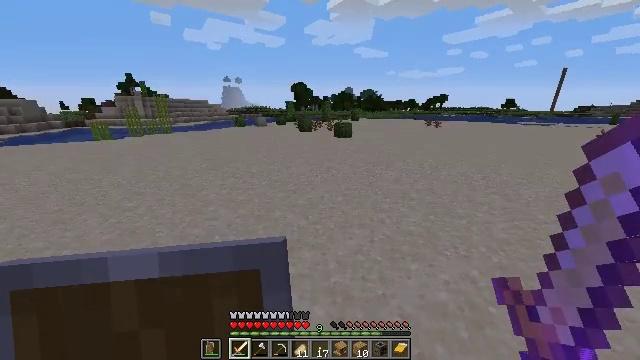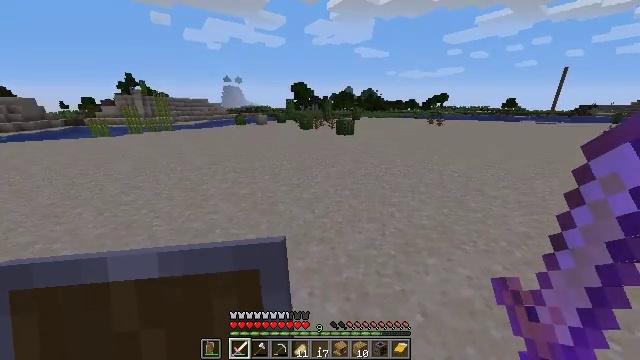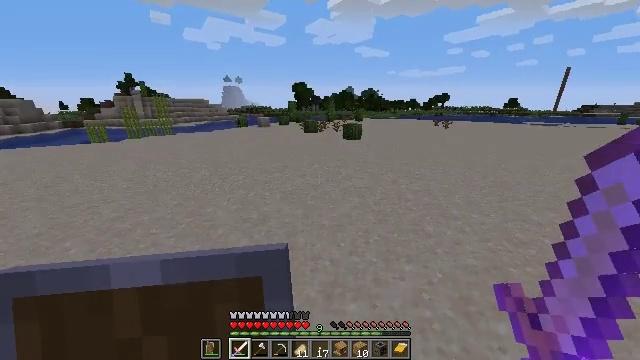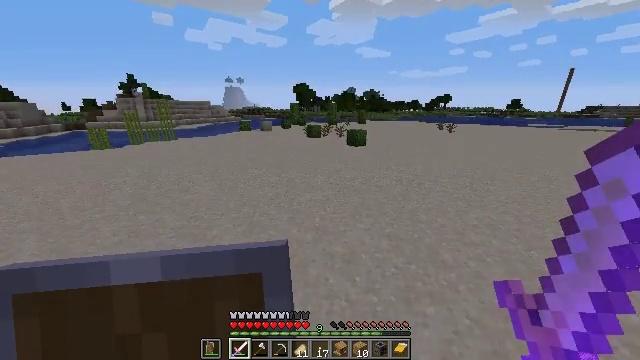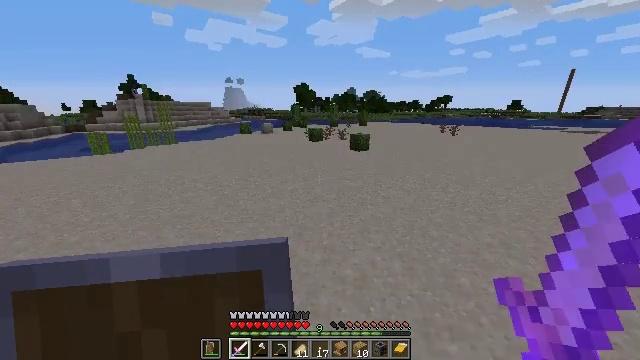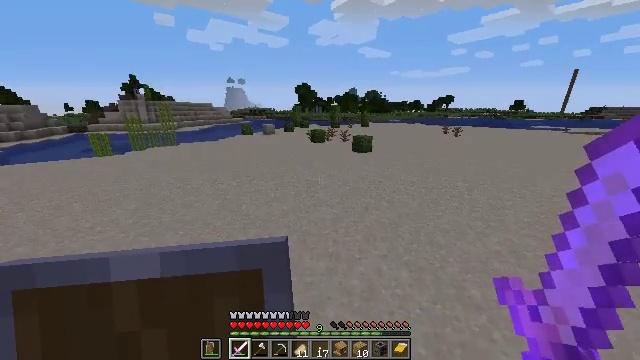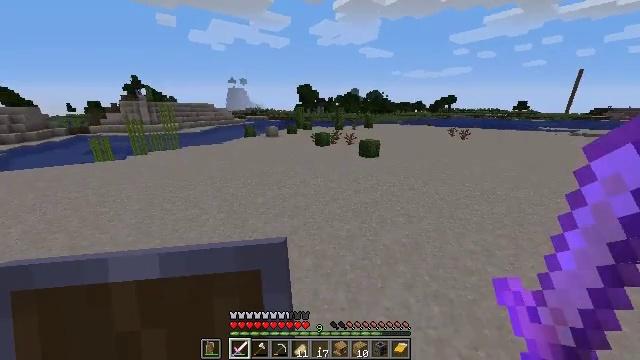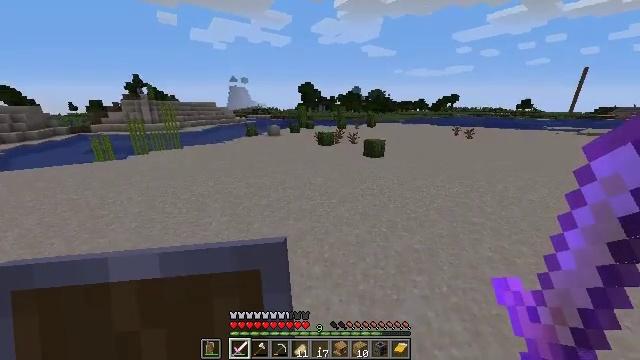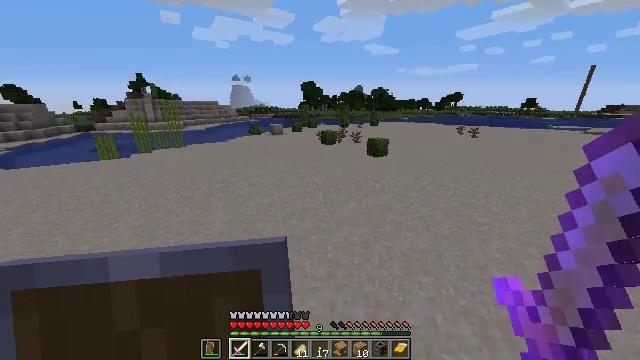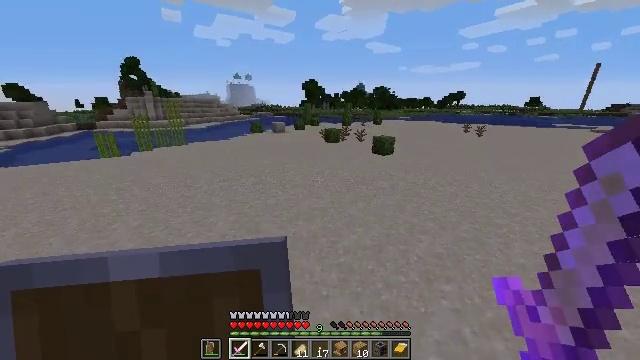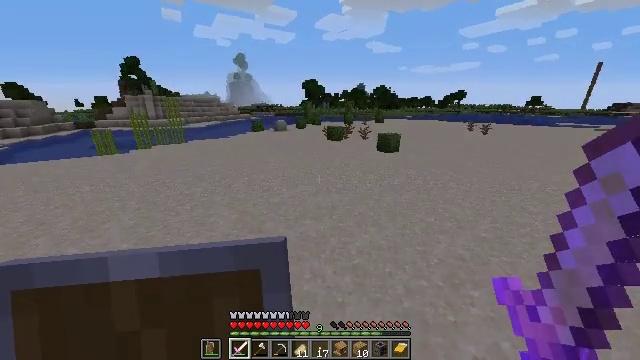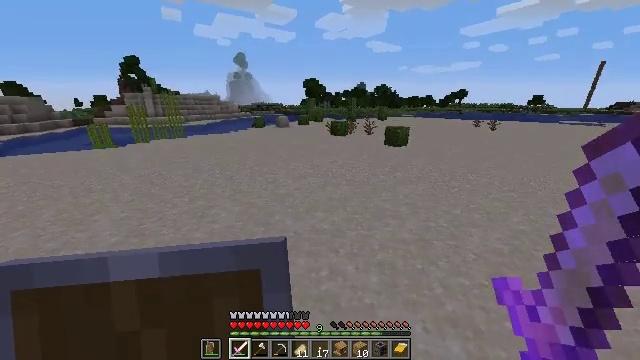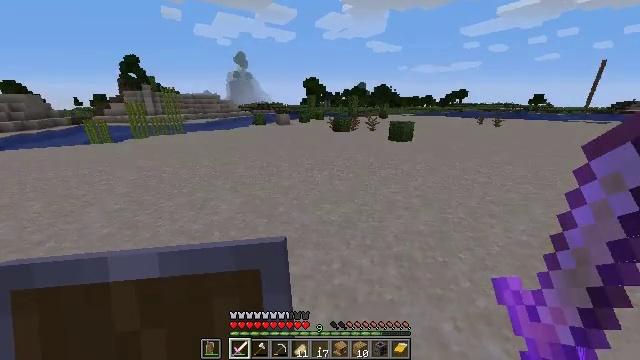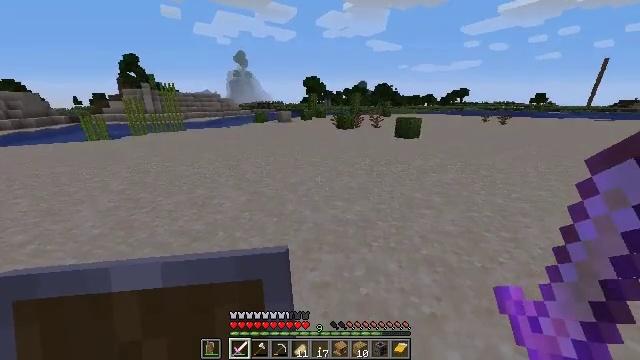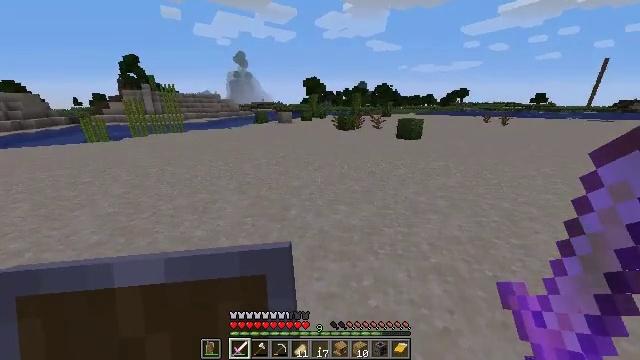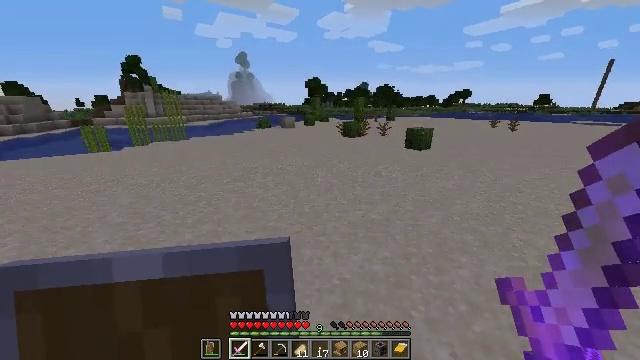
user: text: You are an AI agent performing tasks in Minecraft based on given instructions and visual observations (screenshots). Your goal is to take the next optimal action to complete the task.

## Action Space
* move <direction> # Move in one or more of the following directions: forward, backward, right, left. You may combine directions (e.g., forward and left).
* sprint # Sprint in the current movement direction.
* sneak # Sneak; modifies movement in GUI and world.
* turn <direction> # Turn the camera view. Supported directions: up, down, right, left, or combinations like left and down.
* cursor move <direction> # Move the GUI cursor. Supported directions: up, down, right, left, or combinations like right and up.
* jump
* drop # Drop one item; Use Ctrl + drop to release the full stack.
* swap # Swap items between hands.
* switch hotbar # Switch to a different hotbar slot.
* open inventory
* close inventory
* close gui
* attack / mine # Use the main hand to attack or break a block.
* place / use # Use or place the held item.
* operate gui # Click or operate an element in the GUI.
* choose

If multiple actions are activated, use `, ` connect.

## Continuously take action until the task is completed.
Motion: motion action
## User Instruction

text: Gather sugar cane for crafting.
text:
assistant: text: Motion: move forward and move left, jump
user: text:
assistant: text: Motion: move forward and move left, jump
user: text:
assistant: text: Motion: move forward and move left, jump
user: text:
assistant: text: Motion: move forward and move left, jump
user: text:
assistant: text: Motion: move forward and move left, jump
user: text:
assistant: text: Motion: move forward and move left, jump
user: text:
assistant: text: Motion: move forward and move left, jump
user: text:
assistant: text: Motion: move forward and move left, jump
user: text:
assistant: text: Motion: move forward and move left, jump
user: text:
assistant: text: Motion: move forward and move left, jump
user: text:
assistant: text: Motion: move forward and move left, jump
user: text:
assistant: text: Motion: move forward and move left, jump
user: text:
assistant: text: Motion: move forward and move left, jump
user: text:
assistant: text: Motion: move forward and move left, jump
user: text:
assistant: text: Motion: move forward and move left, jump
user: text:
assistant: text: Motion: move forward and move left, jump
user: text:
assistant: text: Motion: move forward and move left, jump
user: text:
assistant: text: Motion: move forward and move left, jump
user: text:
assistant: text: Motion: move forward and move left, jump
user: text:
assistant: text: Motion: move forward and move left, turn right and up, jump
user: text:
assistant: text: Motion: move forward and move left, turn right and up, jump
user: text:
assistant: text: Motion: move forward and move left, turn right and up, jump
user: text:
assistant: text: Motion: move forward and move left, turn left, jump
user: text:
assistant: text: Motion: move forward and move left, turn left and down, jump
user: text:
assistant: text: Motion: move forward and move left, turn left and down, jump
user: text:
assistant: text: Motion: move forward and move left, turn left and down, jump
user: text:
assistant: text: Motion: move forward and move left, turn left and down, jump
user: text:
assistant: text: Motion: move forward and move left, turn left, jump
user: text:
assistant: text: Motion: move forward and move left, jump
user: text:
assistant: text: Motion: move forward and move left, jump